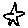
Label: star